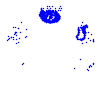
Particle: pion